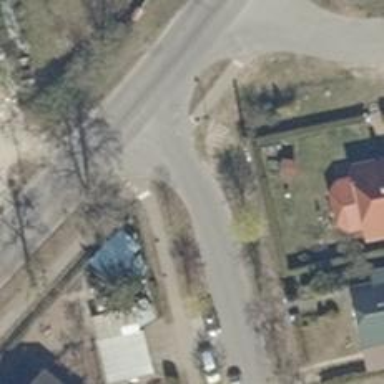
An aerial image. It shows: Road with "give way" sign.